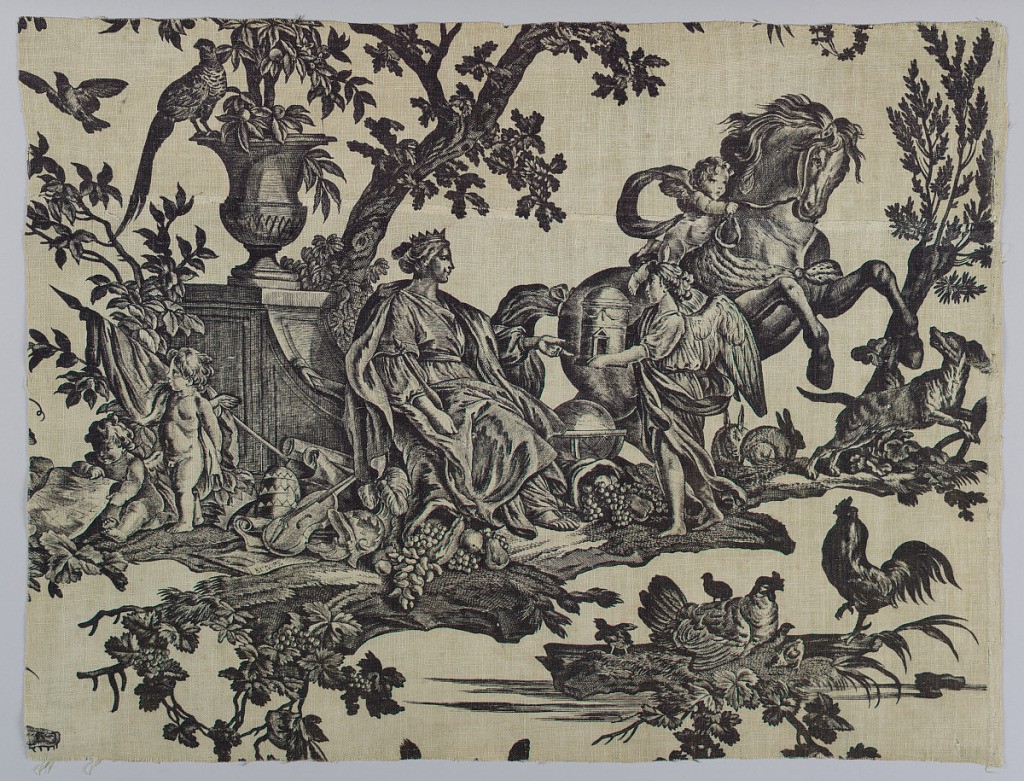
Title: Les quatre parties du monde
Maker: Jean-Baptiste Huët, French, 1745–1811
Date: ca. 1785
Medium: cotton Technique: copperplate printed on plain weave
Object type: Textile
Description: Fragment shows a seated figure representing Europe surrounded by cherubs, roosters, dogs, and a horse.